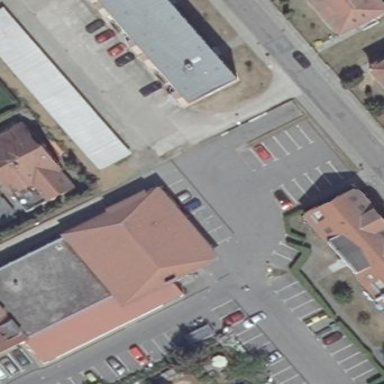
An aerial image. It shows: Commercial building housing supermarket.